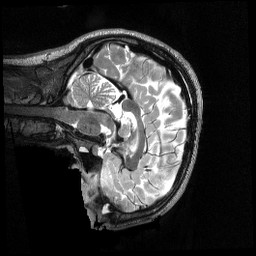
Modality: T2w
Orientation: sagittal
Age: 20
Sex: male
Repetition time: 3.2 s
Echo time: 0.563 s